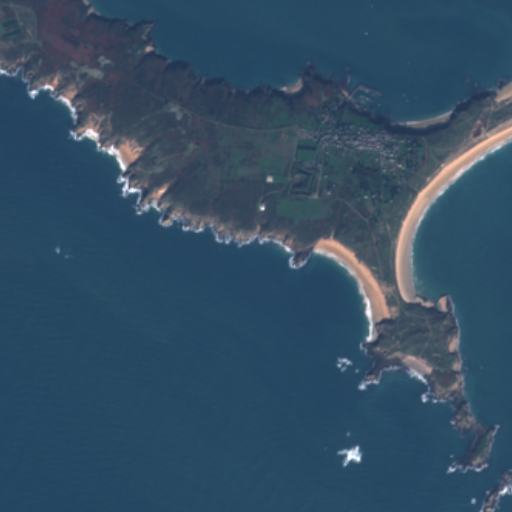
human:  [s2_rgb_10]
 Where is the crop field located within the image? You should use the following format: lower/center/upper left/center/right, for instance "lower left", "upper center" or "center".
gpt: The crop field is located in the upper center of the image.
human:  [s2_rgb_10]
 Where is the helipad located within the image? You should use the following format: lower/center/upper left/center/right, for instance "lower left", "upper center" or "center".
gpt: The helipad is located in the upper center of the image.
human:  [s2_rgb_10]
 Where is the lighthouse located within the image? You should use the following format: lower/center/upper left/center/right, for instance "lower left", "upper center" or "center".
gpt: The lighthouse is located in the upper right of the image.
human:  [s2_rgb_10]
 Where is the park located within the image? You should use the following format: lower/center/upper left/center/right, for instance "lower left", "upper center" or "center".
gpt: The park is located in the upper of the image.
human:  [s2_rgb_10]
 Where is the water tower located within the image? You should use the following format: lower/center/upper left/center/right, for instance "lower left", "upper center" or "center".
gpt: The water tower is located in the center of the image.
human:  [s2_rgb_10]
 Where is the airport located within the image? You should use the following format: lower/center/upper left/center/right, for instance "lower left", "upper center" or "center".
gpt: There is no airport in the image.